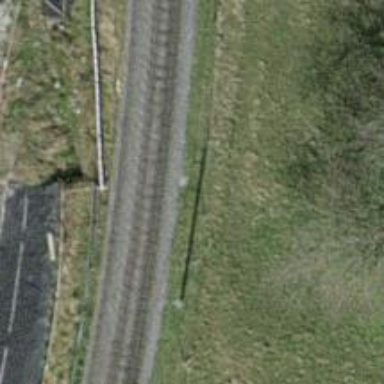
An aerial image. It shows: Narrow-gauge railway with 1 track. The tracks are electrified with contact line.